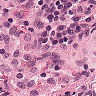
Metastatic tissue present: no